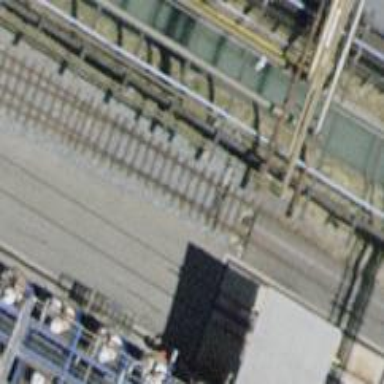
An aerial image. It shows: Railway switch.